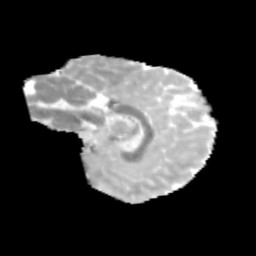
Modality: MD
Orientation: sagittal
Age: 10
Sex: male
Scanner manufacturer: siemens
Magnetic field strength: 3 T
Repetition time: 3.8 s
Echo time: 0.07 s